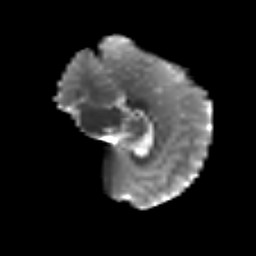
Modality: T2w
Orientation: sagittal
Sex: male
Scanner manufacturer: siemens
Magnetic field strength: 3 T
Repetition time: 5 s
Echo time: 0.071 s